Question: I'm having this weird problem using the ScriptManager.RegisterStartupScript. Basically what I'm trying to accomplish when I click a button control, it goes back to the server, checks to see if any errors, and is that if there are any errors, want to use a popup box. The button control is inside an update panel. I thought the easiest way to accomplish this was to use a javascript alert box. So I finally got it working but when the alert box comes up it messes up my menu control until the alert box is going then its ok. Its kinda of hard to explain so I have insert a image to show you guys whats going on once the button is clicked. I dont know how to fix or whats going on, if someone could point me into the right direction. Also he my code im using.
'''
Protected Sub btnPlan_Click(ByVal sender As Object, ByVal e As EventArgs) Handles btnPlan.Click
'Dim sb As New System.Text.StringBuilder
sb.Append("<script language='javascript'>")
sb.Append("alert(' No data in the database ');")
sb.Append("</script>")
If (Not ClientScript.IsStartupScriptRegistered("JSScript")) Then
ScriptManager.RegisterStartupScript(UpdatePanel5, Me.GetType(), "JSScript", sb.toString(), True)
End If
'''
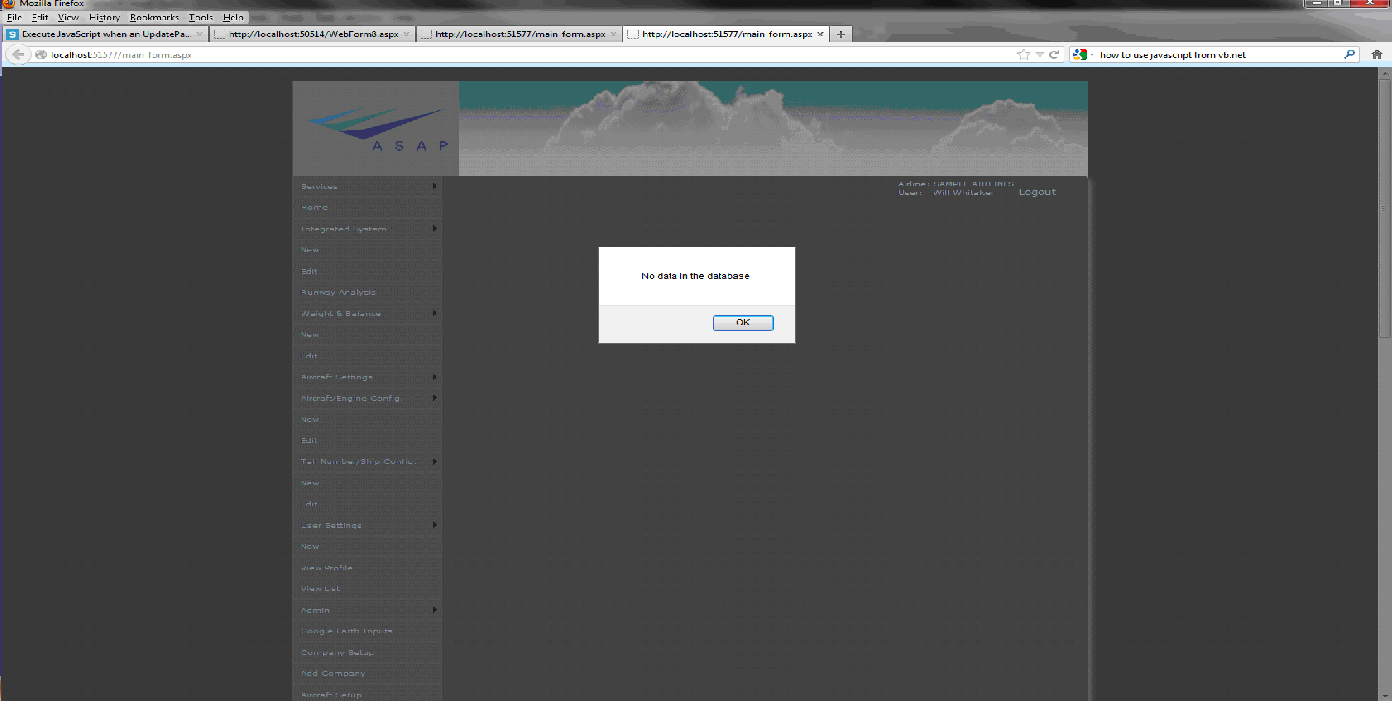
Answer: Thanks for all your suggestion. I skinned this a different way and got it to work the way I wanted. What i did was put the message in a hidden textbox and used jquery to ensure that the page was already load then alert the message if needed.